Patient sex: M
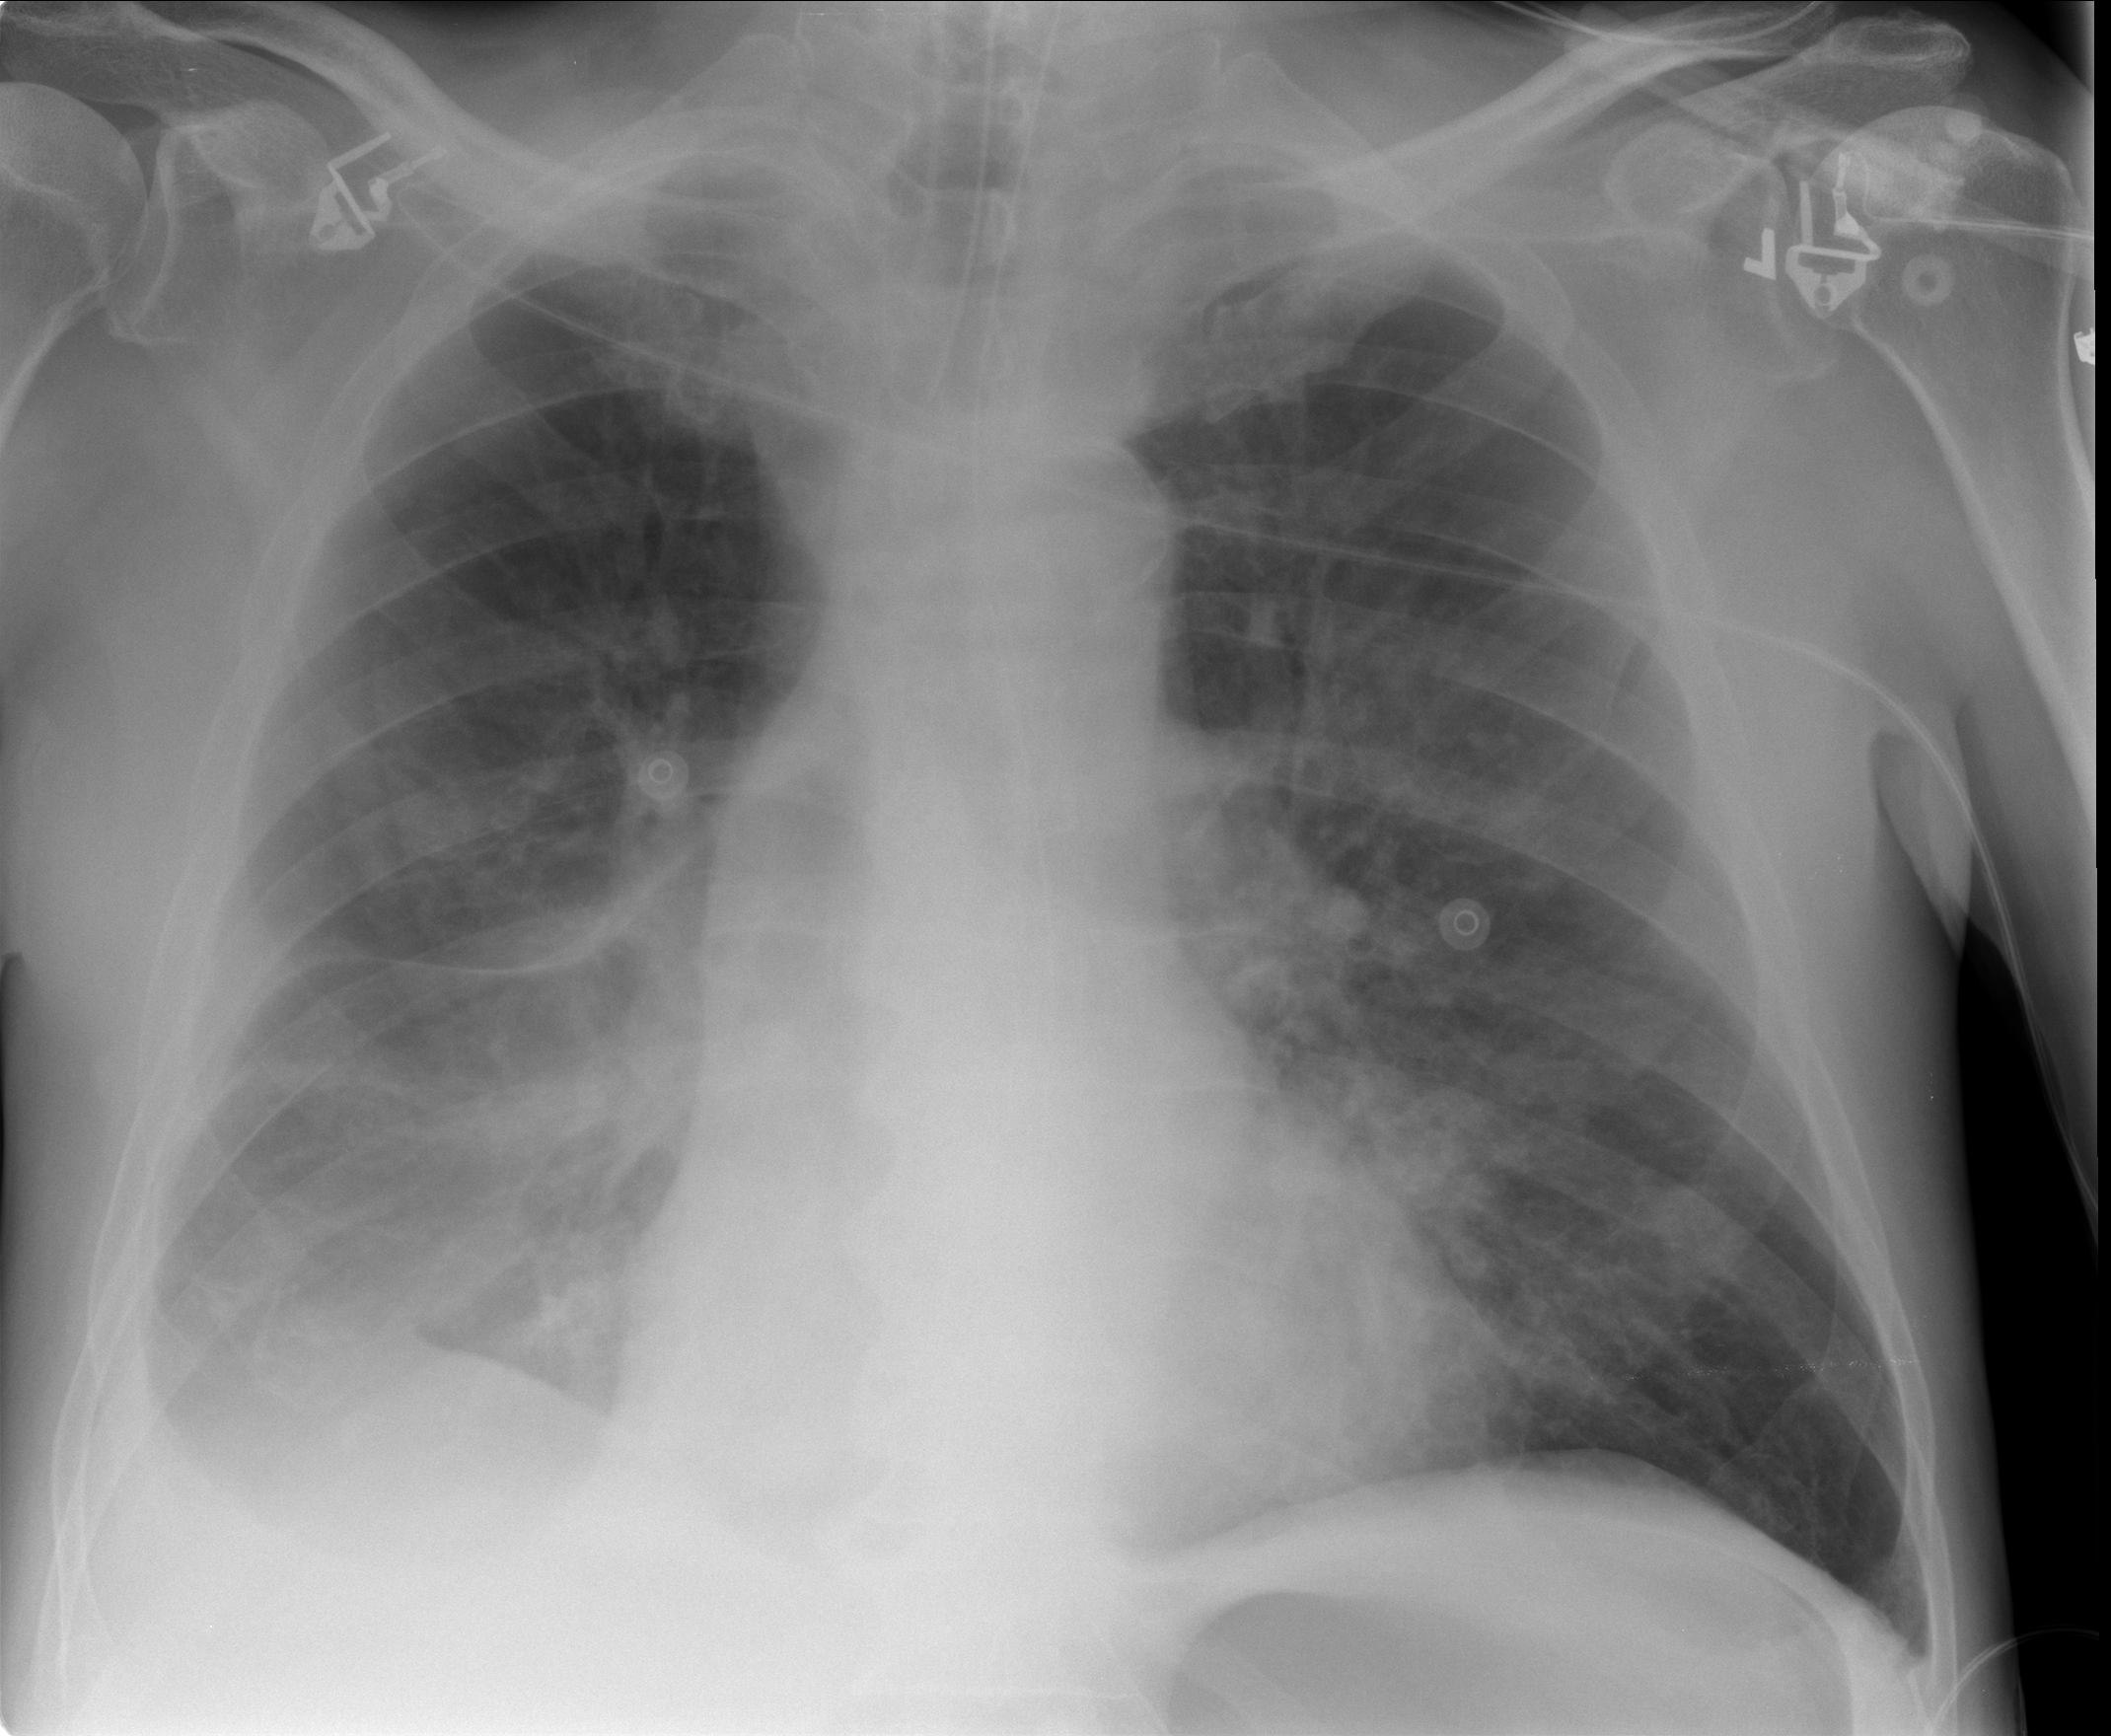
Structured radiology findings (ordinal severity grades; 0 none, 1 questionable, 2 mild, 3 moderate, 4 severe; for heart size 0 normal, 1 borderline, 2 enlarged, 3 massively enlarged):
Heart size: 0
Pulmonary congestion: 2
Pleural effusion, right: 2
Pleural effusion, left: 0
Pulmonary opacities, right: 3
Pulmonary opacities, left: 2
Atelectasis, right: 2
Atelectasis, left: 2